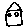
Label: house